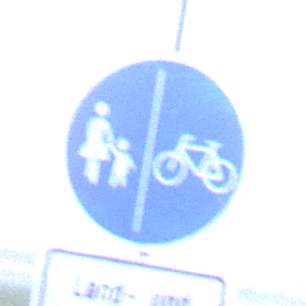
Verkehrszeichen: GetrennterRadUndGehwegRadwegRechts
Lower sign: BesondereFahrzeugeUndTransportgueter8
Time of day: SunriseSunset
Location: Outdoor (Nature)
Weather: Clear
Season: NotSpecified
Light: Natural